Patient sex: M
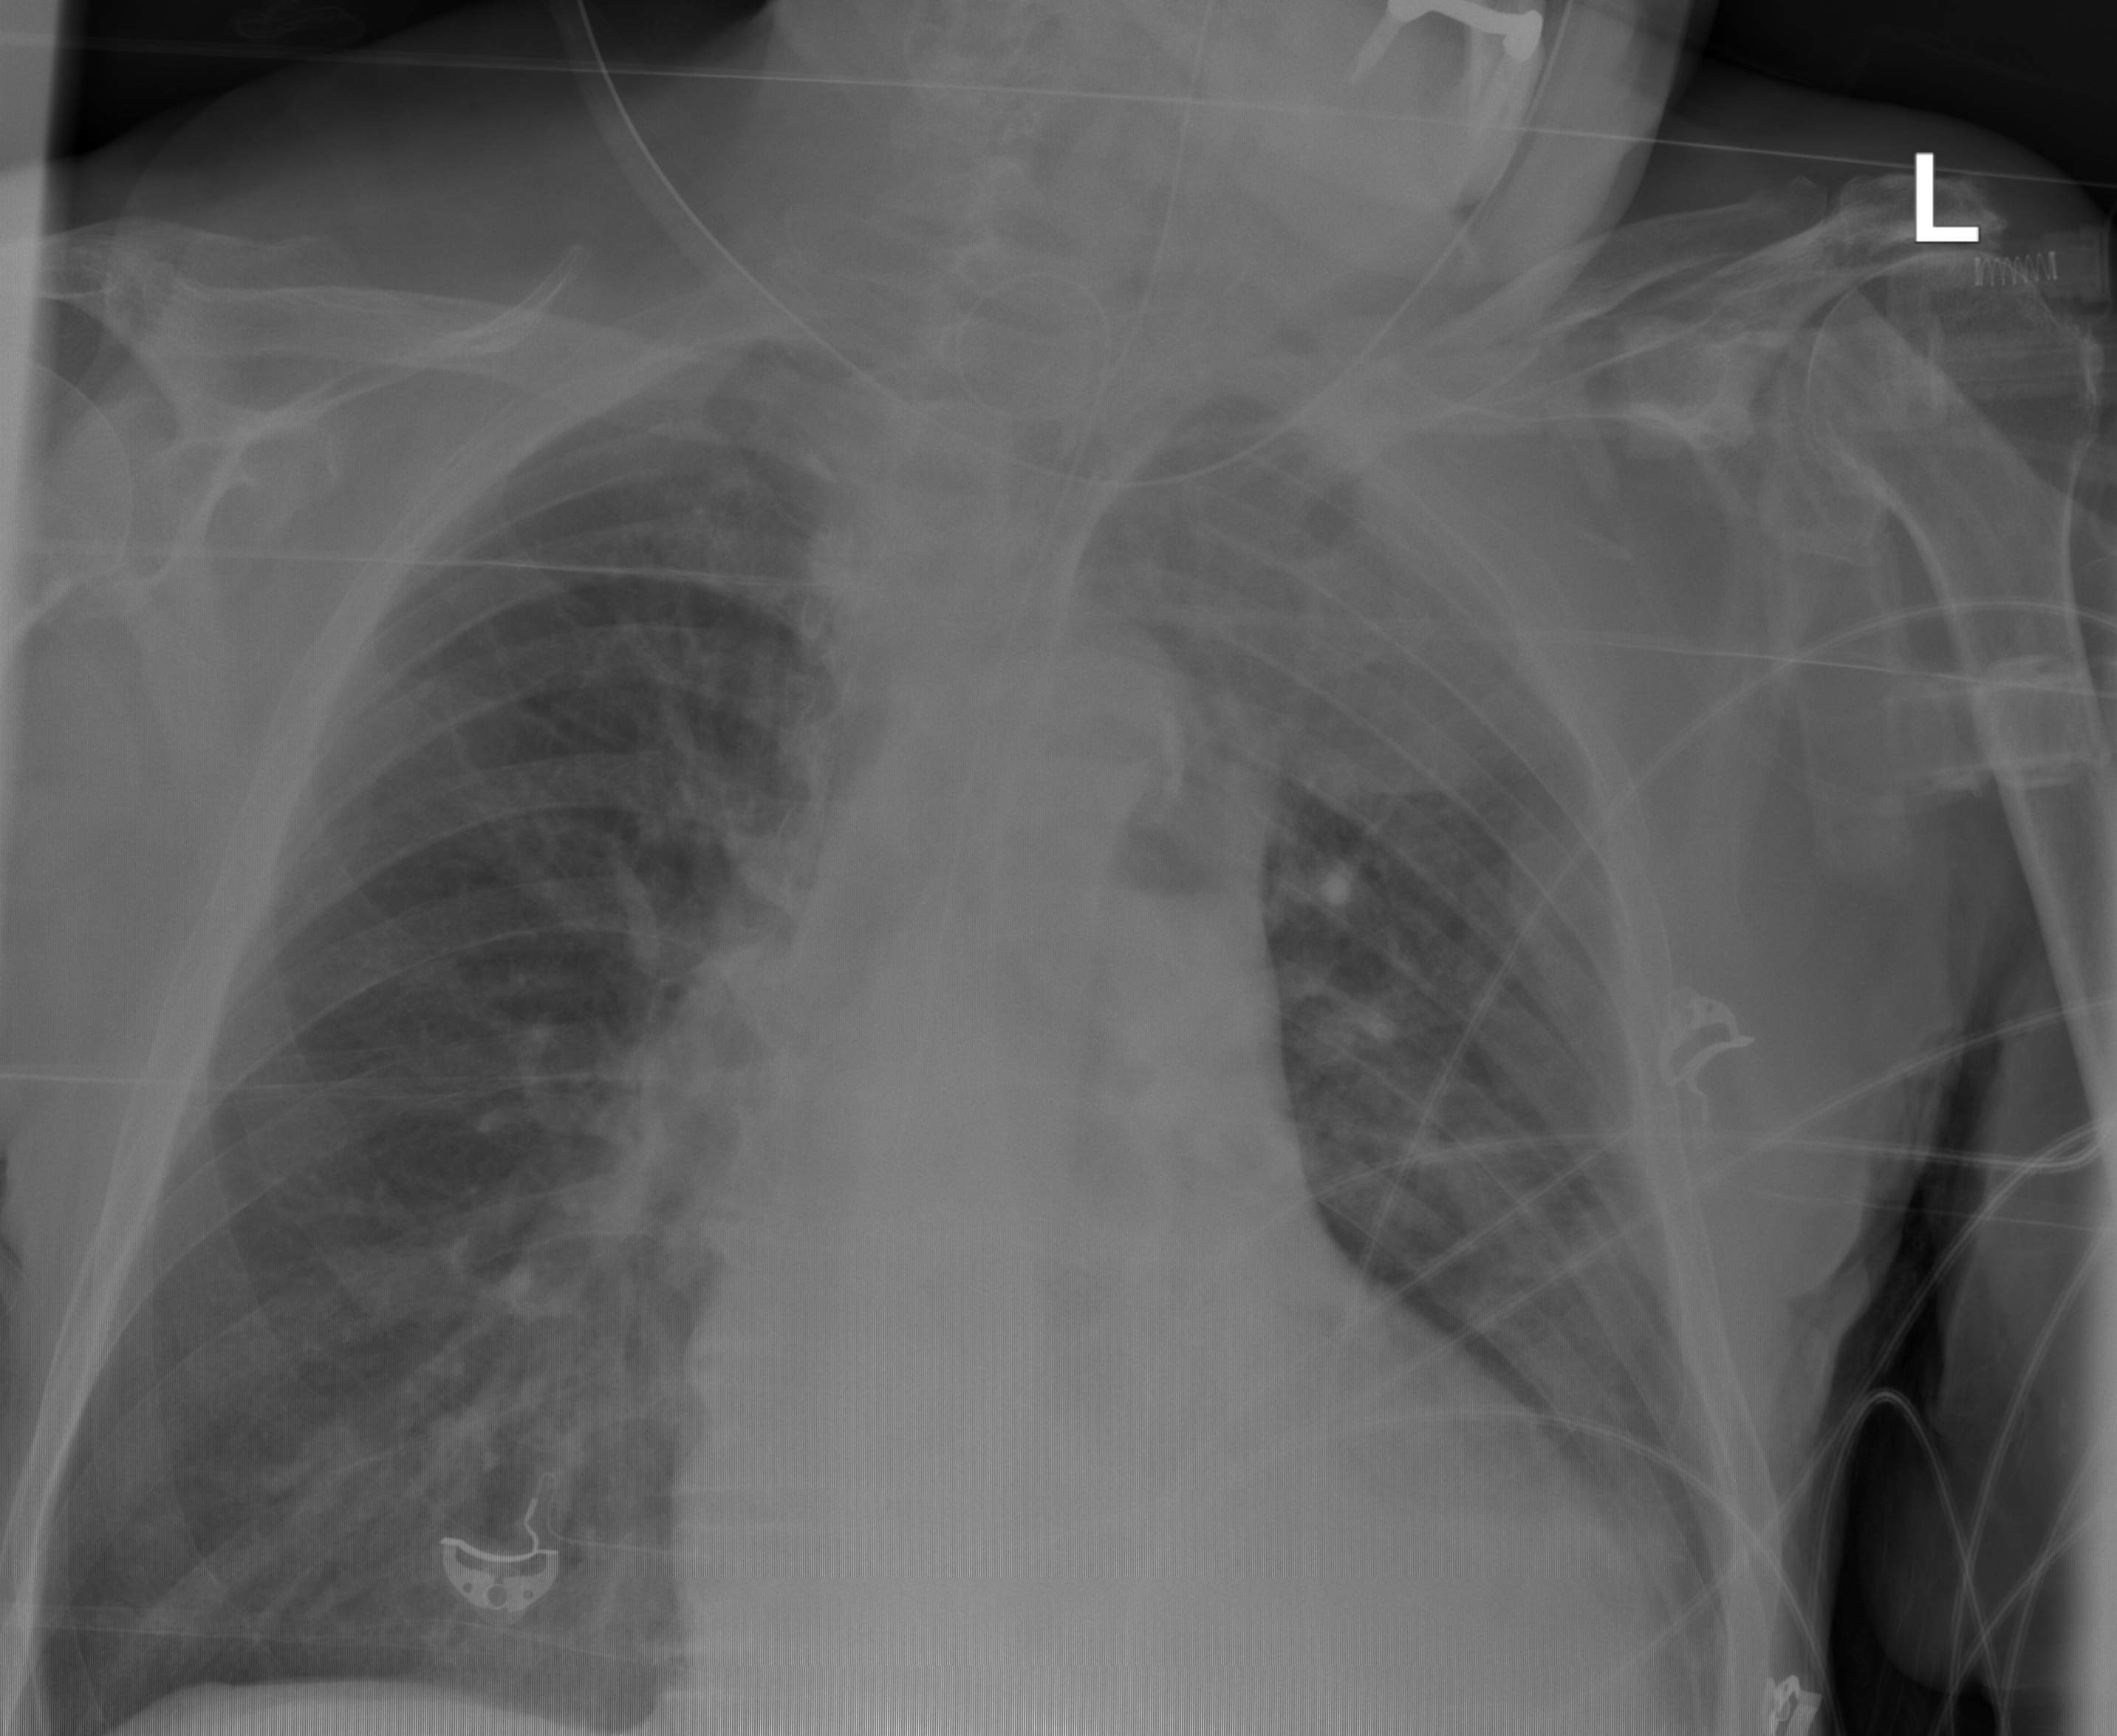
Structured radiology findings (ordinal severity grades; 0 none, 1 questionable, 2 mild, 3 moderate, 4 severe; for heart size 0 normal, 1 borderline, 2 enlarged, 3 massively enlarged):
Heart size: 1
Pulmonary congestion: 1
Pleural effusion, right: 0
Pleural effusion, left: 0
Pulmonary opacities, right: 0
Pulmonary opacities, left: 0
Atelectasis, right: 0
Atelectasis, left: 0